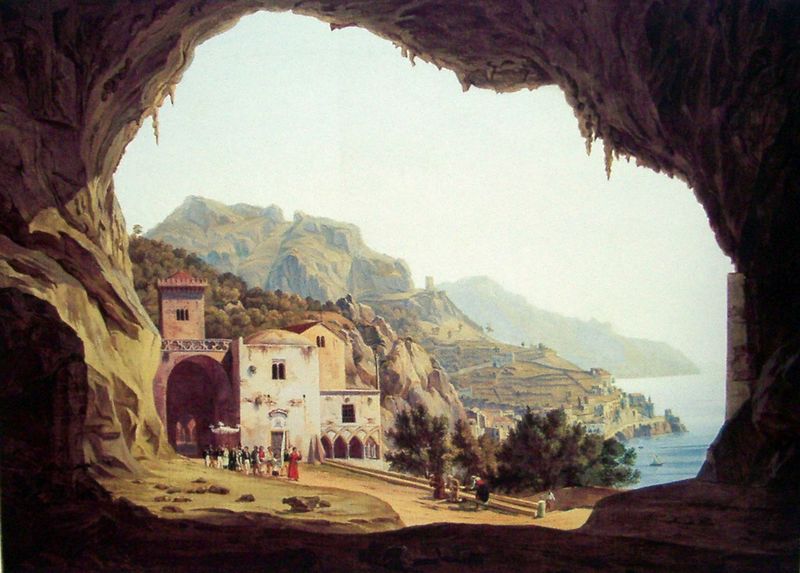
Titel: Blick aus einer Felsengrotte auf die Küste von Amalfi
Künstler: Carl Wilhelm Götzloff
Standort: Schweinfurt
Institution: Museum Georg Schäfer
Schlagwörter: berg, blau, dunkel, felsen, gemälde, himmel, meer, schatten, wasser, wolken, bäume, grün, landschaft, menschen, ocker, see, stadt, ufer, braun, fenster, grau, hell, licht, straße, weiss, ausblick, blick, gebäude, haus, rot, weg, rahmen, stein, steine, häuser, hügel, morgen, büsche, gewässer, kirche, sonne, wege, insel, gotik, höhle, kontrast, wald, anhöhe, boote, rund, turm, terrasse, küste, segel, segelboot, sommer, umrisse, ansicht, bogen, italien, süden, segelschiff, abhang, berge, bergig, fels, gebirge, mauer, dunst, nebel, tag, kahl, steil, hafen, rundbogen, promenade, gefolge, tor, eingang, burg, durchblick, kloster, torbogen, diesig, felsig, gefälle, gebet, arkaden, stadttor, pfarrer, verschwommen, bewachsen, spitzbögen, mauern, messe, priester, grotte, laubbäume, stadtmauer, baldachin, prozession, tur, bau, menschenzug, festzug, golf, tunnel, mittelmeer, bauwerk, weinberg, ligurien, bogengang, kastell, umspült, amalfi, capri, hühle, tropfsteine, sorrent, landschaft italien, asmalfi